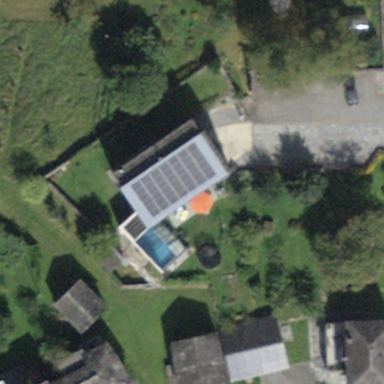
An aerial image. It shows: Detached building.